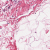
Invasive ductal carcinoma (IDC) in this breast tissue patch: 0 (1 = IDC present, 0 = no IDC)